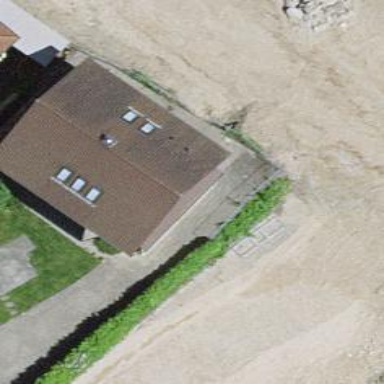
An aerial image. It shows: Hedge acting as barrier.